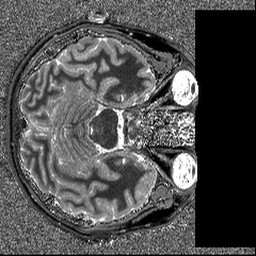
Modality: T1map
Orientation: axial
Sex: male